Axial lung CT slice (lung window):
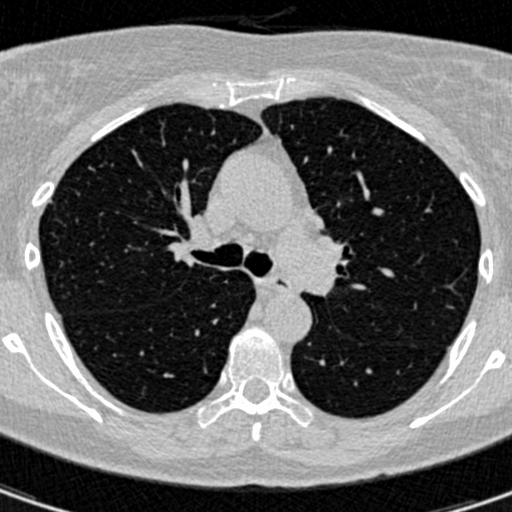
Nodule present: no